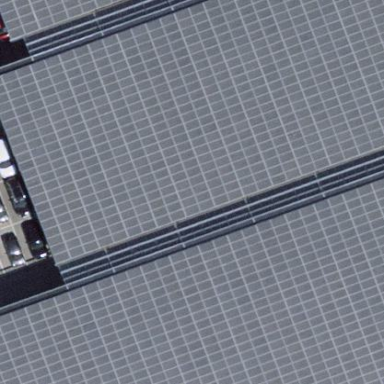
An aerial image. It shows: View of roof of building.